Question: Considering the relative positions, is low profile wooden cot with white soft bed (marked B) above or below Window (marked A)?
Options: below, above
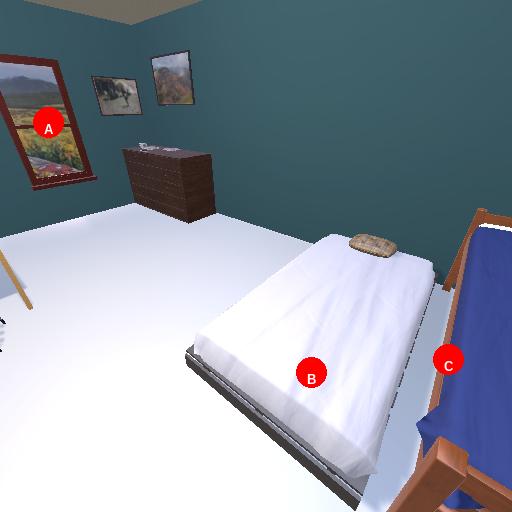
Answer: below